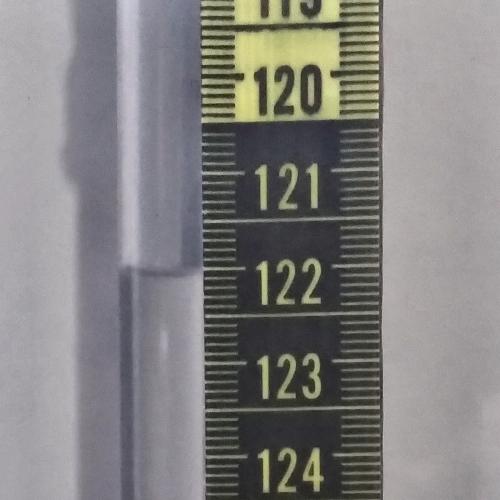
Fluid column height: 122.1 cm